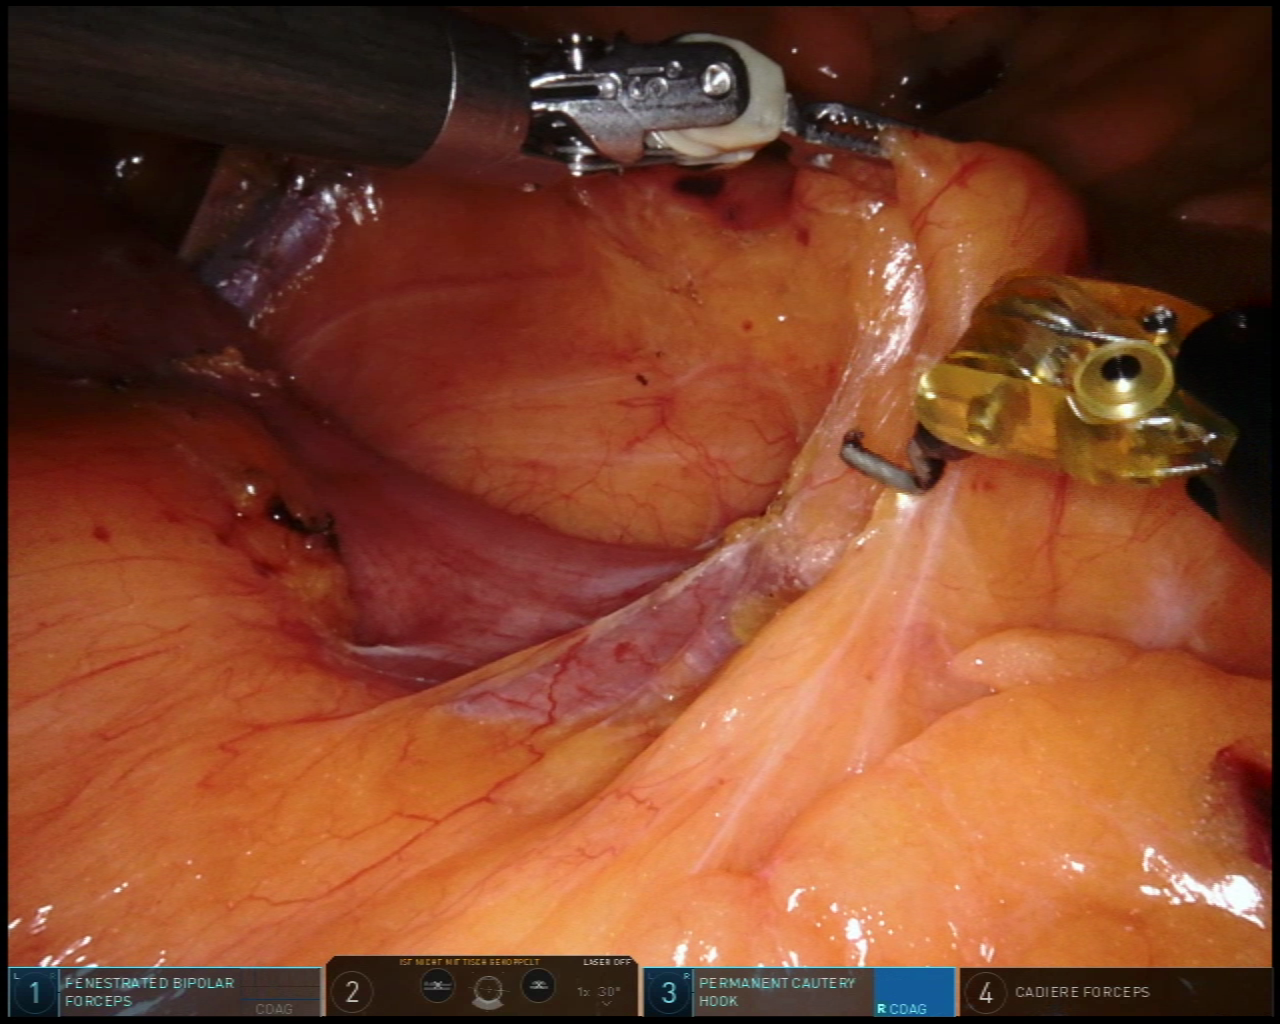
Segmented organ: intestinal_veins
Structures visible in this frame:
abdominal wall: no
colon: yes
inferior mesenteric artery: no
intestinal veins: yes
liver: no
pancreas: no
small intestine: no
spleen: no
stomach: no
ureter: no
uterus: no
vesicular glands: no